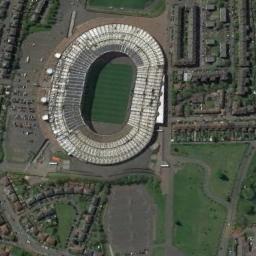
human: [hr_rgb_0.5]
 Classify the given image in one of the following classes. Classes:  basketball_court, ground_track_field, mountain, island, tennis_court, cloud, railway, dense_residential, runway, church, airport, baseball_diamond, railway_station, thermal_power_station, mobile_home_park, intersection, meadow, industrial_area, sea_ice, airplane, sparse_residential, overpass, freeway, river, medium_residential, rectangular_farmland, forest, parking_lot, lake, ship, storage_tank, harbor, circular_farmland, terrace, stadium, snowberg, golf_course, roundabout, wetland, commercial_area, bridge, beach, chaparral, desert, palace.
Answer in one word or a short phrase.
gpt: stadium